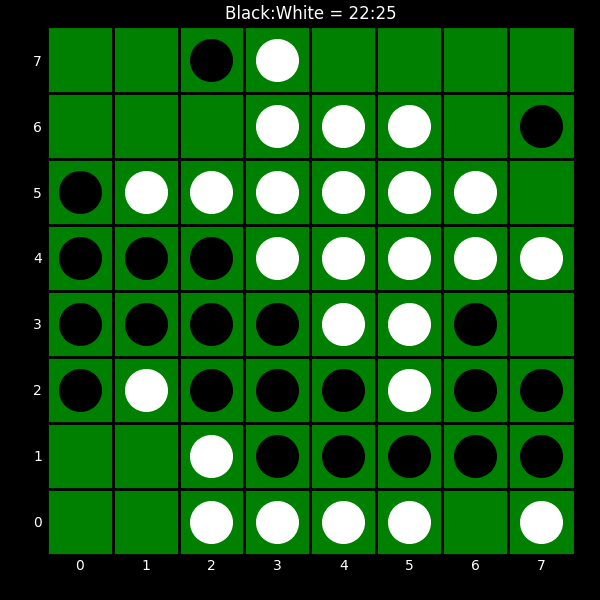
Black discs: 22
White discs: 25